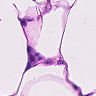
Metastatic tissue present: no